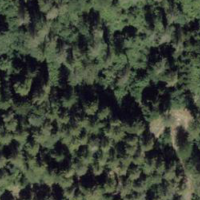
EUNIS habitat code: 44
Species observed at this site:
Olethreutes arcuella